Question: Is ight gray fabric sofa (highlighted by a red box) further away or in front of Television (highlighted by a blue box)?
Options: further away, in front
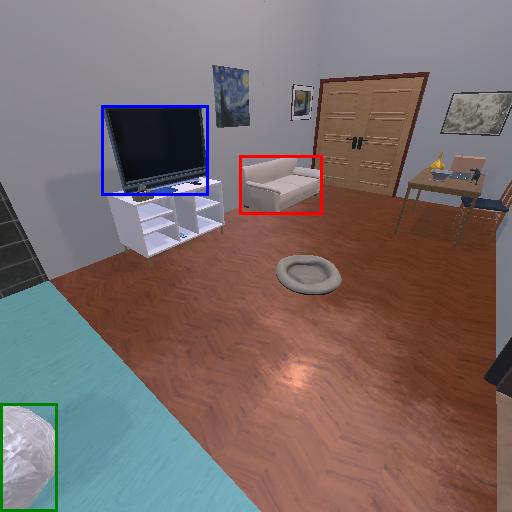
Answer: further away